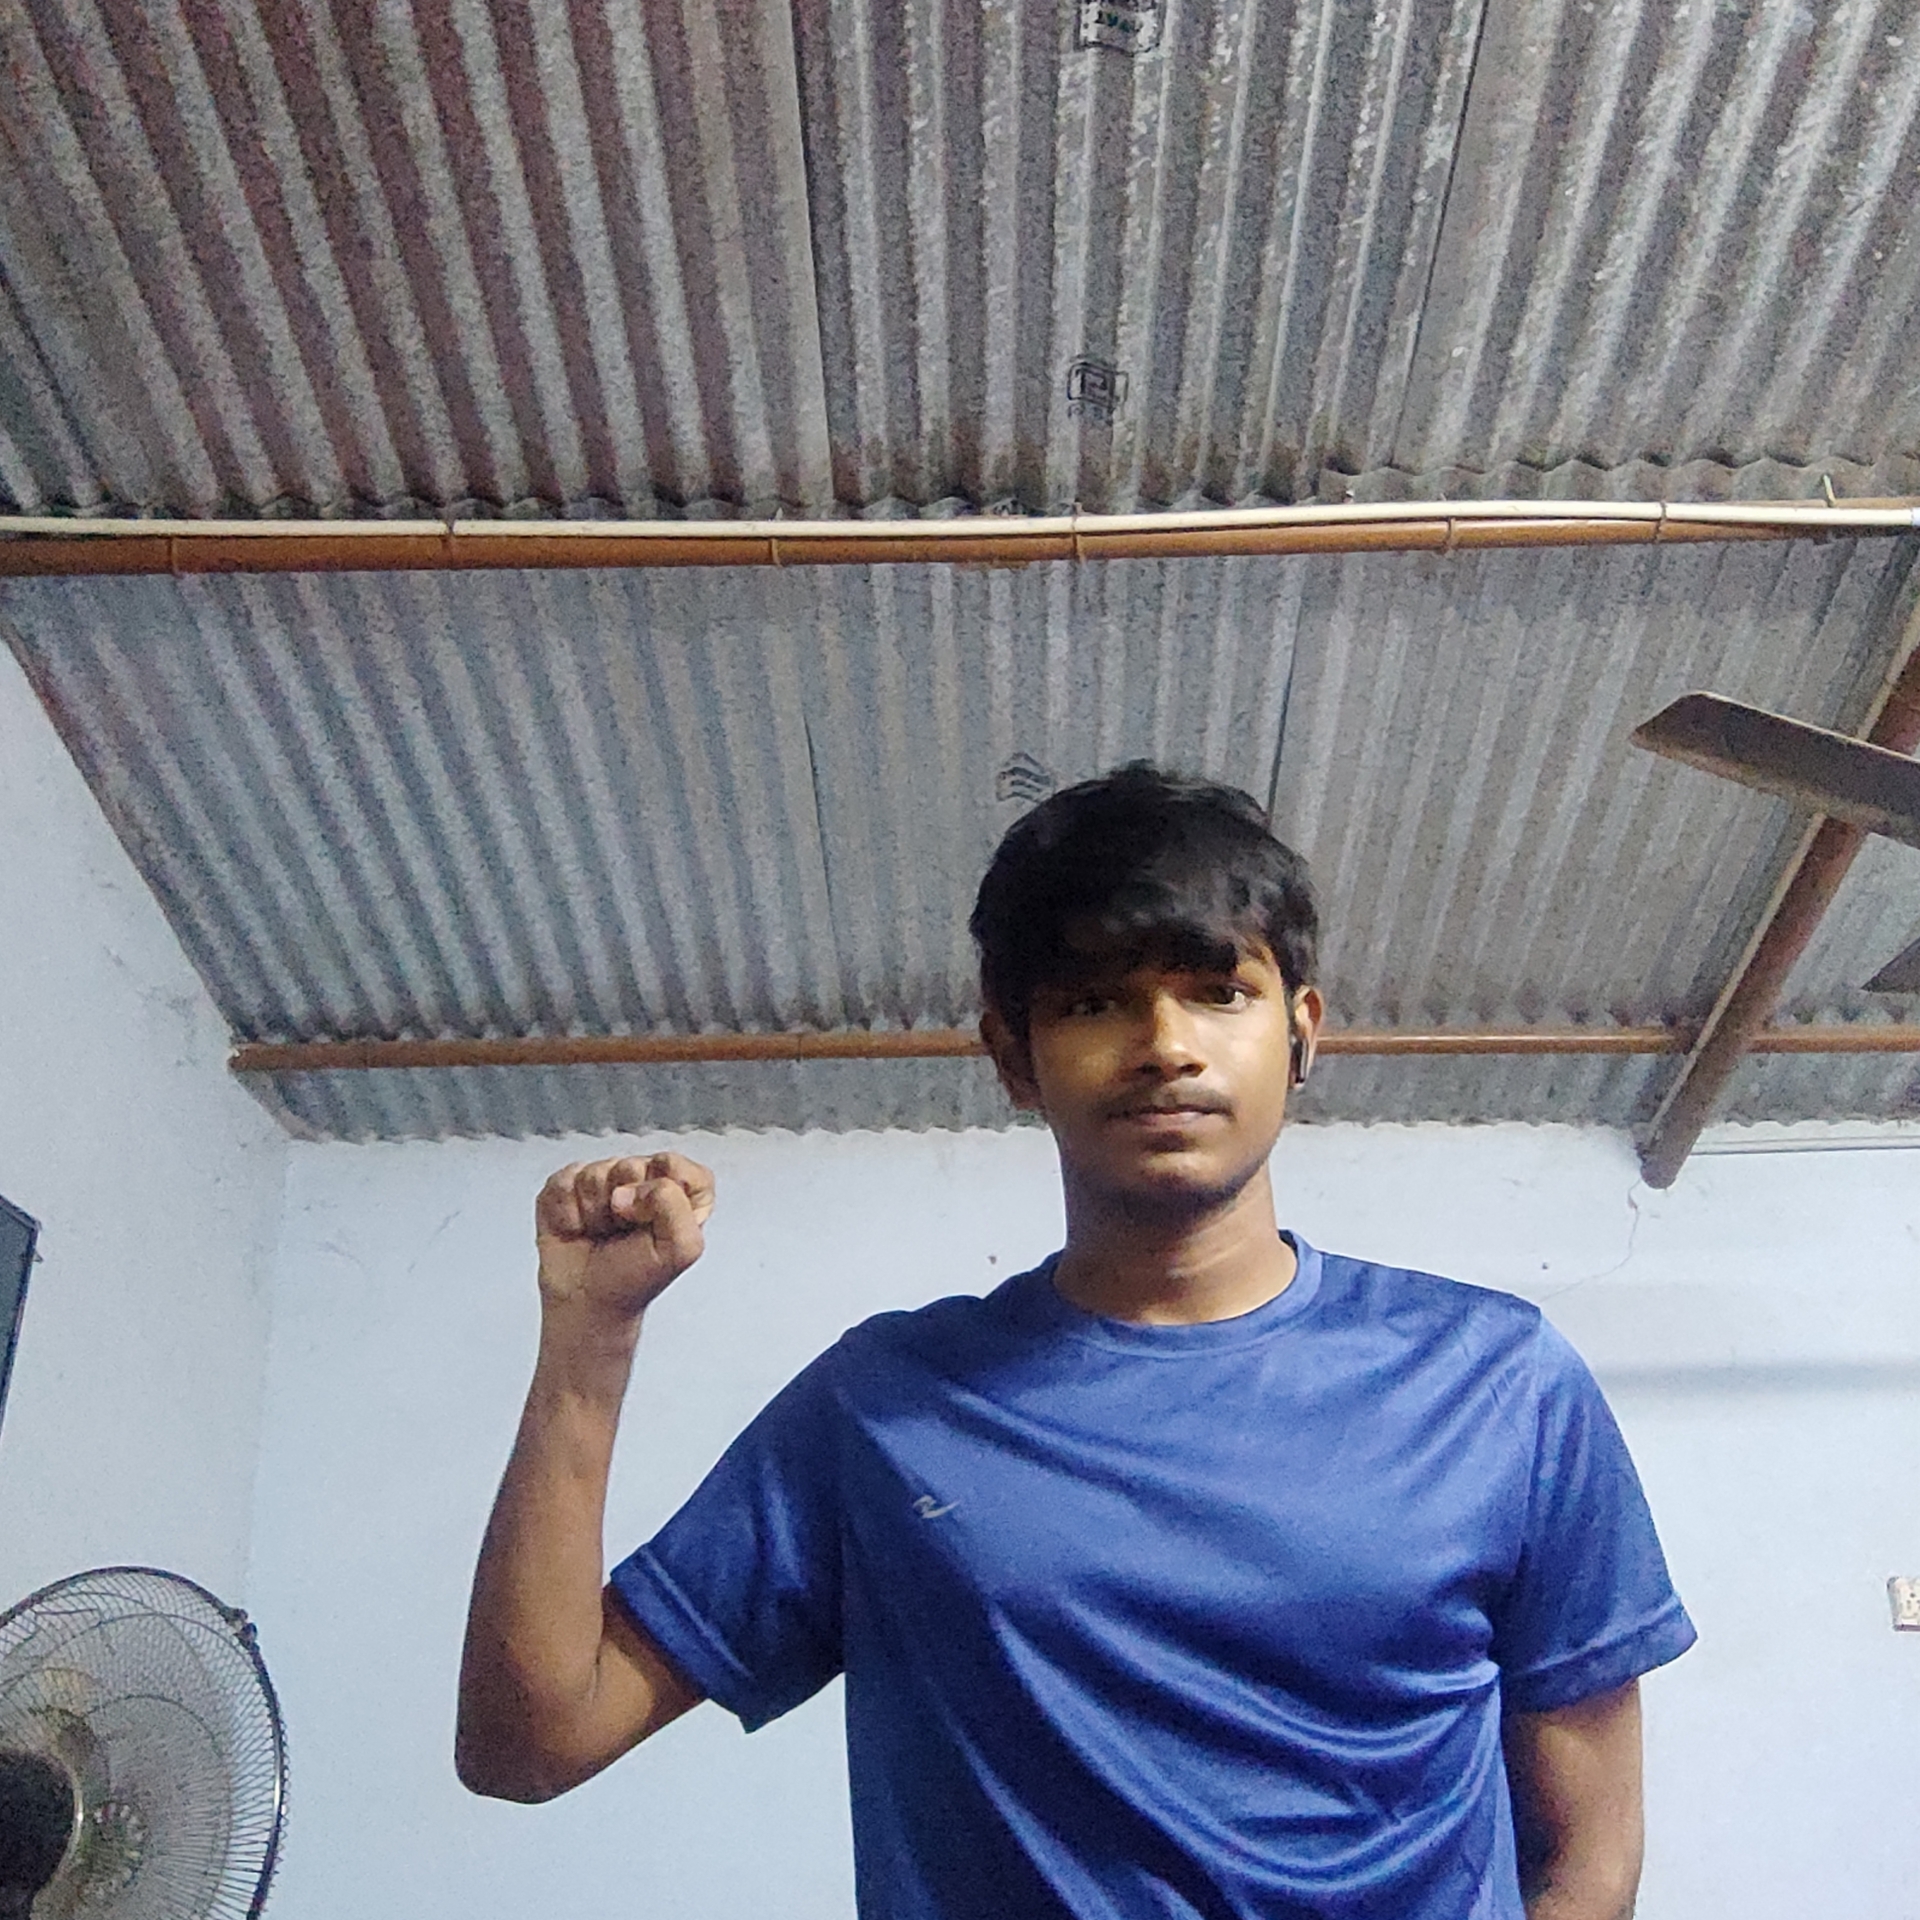
Label: noise